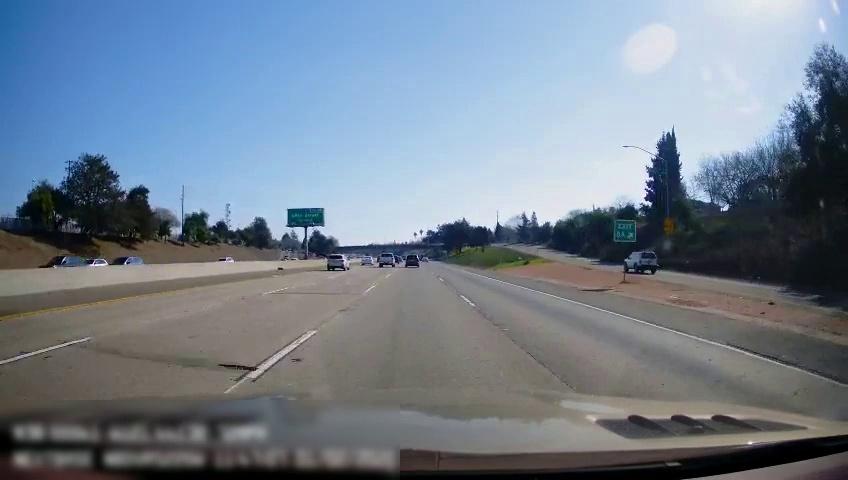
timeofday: Day
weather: Sunny
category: Drivable Space
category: Drivable Space
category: Vehicles | SUV
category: Vehicles | SUV
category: Vehicles | SUV
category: Vehicles | SUV
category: Vehicles | Car
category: Vehicles | SUV
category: Vehicles | SUV
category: Vehicles | SUV
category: Vehicles | Car
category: Lanes | Alternate Lane
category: Lanes | Alternate Lane
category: Lanes | Alternate Lane
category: Lanes | Alternate Lane
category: Lanes | Current Lane
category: Traffic | Signs
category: Traffic | Signs